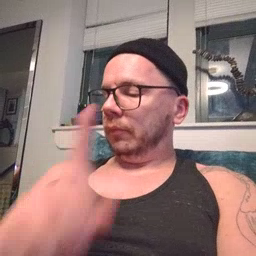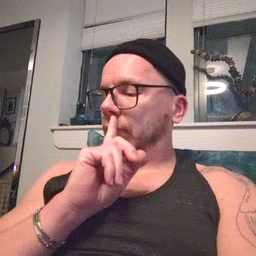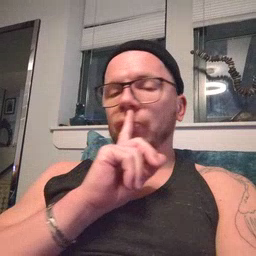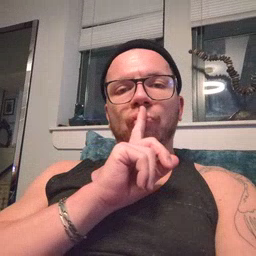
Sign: shhh